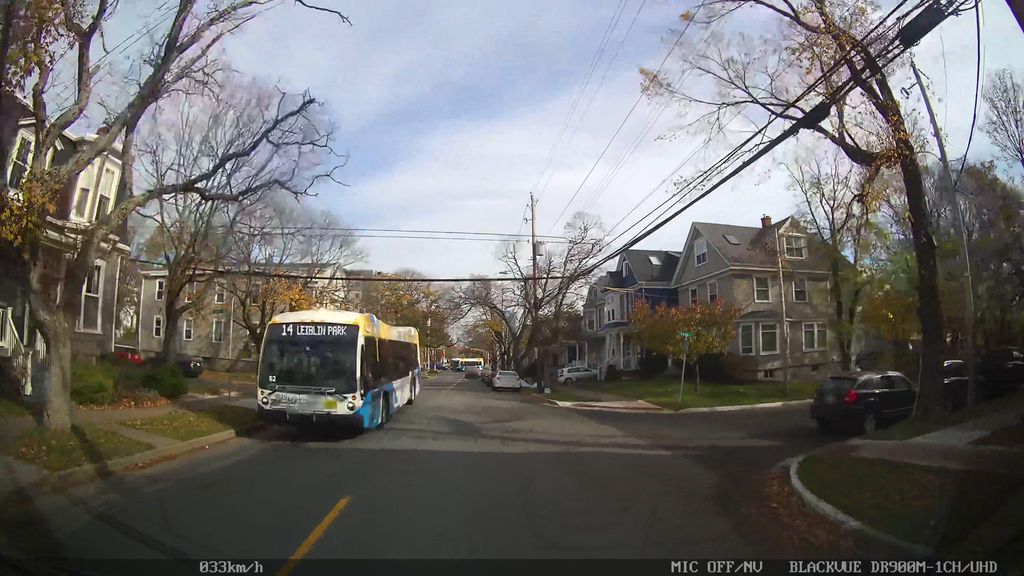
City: halifax